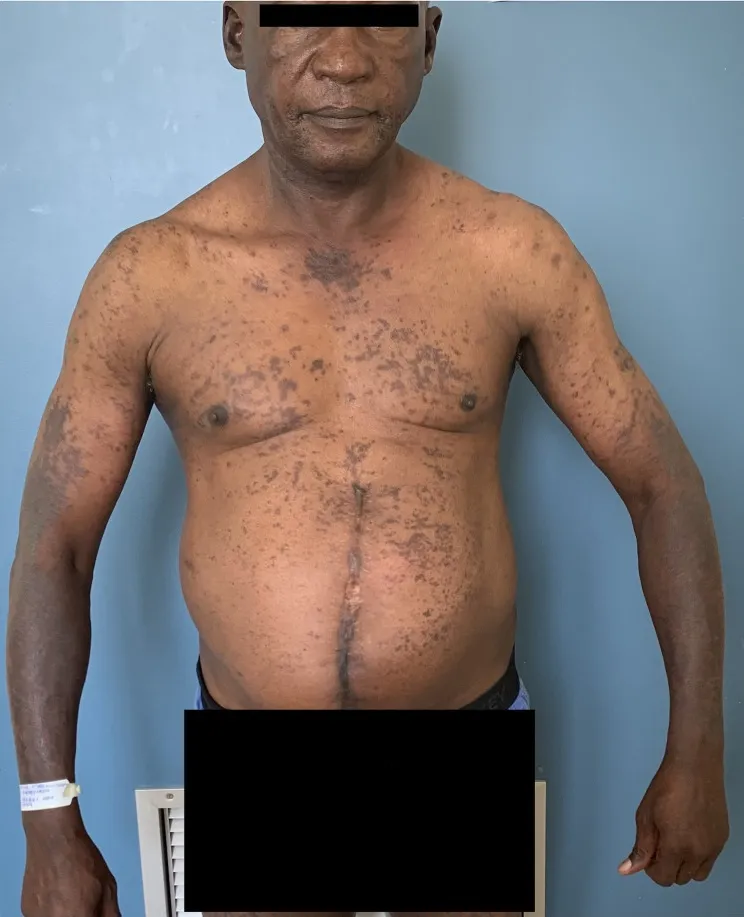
Photolichenoid drug eruption to first line antituberculosis treatment demonstrating violaceous patches, plaques.
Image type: medical_photograph (skin_photograph)